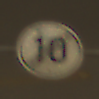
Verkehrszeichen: EndeGeschwindigkeit10
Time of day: Night
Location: Outdoor (Urban)
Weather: Overcast
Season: NotSpecified
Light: Artificial